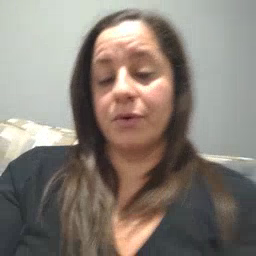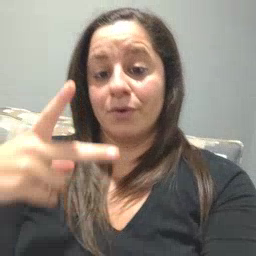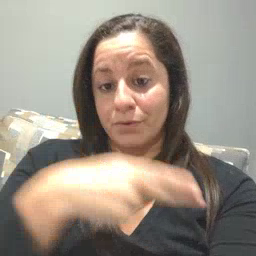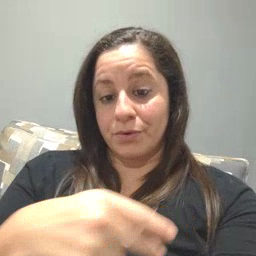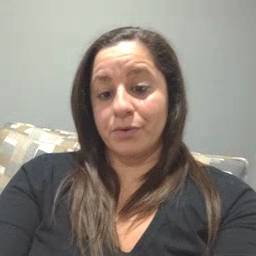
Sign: cut